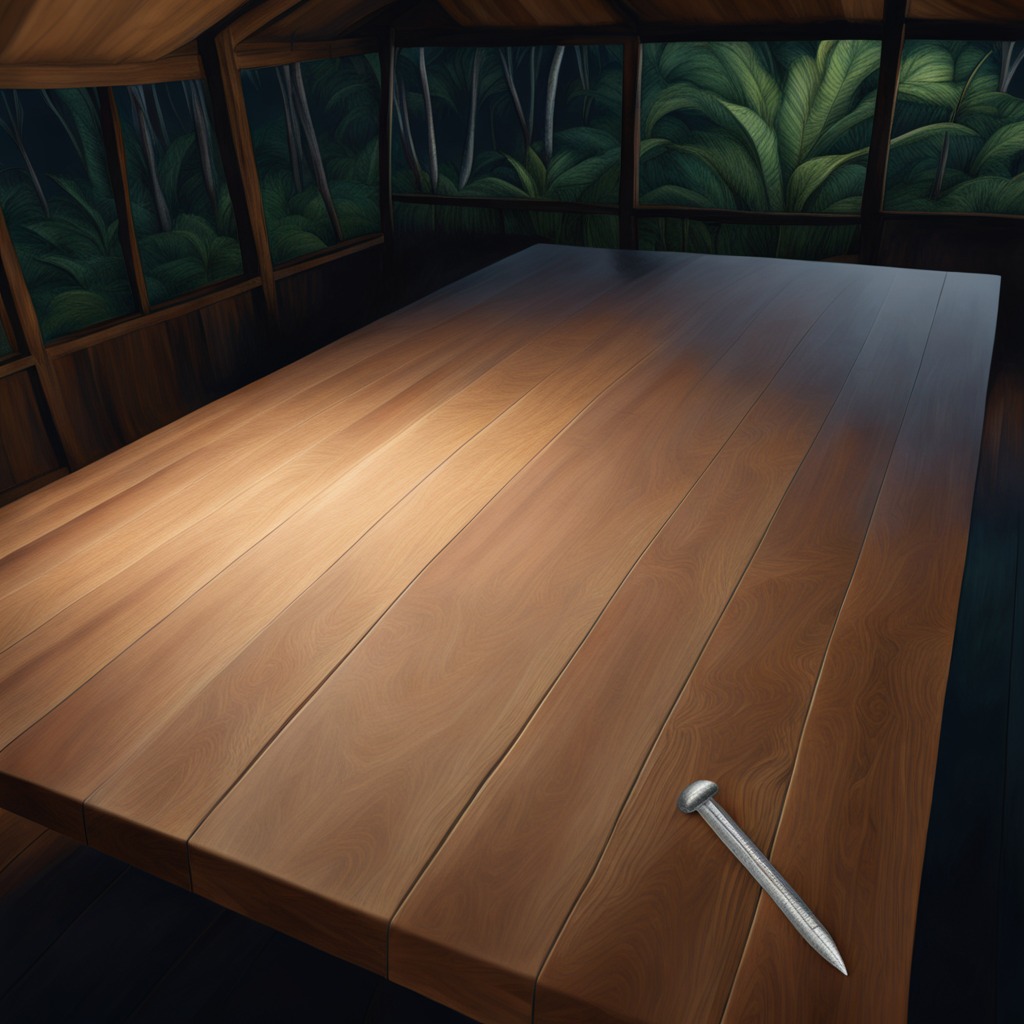
A nail is lying on a wooden table inside a jungle field workshop tent at night.